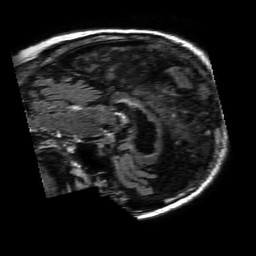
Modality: FLAIR
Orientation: sagittal
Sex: male
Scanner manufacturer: philips
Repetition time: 11 s
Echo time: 0.125 s